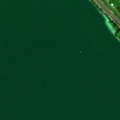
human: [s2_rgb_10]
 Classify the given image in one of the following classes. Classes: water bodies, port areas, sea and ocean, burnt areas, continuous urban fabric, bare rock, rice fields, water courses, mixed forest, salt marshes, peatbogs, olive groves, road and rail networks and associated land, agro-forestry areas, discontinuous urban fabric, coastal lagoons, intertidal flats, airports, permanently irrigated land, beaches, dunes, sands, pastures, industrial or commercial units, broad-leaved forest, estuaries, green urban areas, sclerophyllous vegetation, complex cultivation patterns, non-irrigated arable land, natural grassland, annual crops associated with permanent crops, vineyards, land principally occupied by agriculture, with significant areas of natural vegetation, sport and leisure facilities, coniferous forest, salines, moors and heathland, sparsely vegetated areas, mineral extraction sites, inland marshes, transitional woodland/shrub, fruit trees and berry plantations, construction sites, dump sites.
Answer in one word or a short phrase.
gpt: discontinuous urban fabric, non-irrigated arable land, water bodies